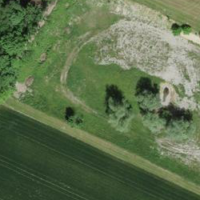
EUNIS habitat code: 24
Species observed at this site:
Pseudochorthippus parallelus
Gomphocerippus rufus
Gryllus campestris
Roeseliana roeselii